Question: I use sorting in <URL>. The sorting icons display on left align default. I needs to show it on right. How can I set it on right align? see below image for "No" column.

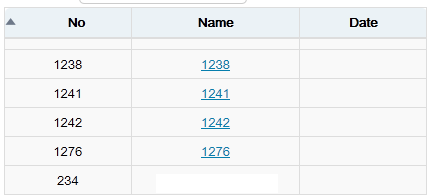
Answer: To show sorting icons left align, applied below style. It works.
'''
.cellTableStyle th > div:first-child {
margin-right: 15px;
}
.cellTableStyle th div div:first-child {
left: 50%;
margin-left: 100%;
}
'''